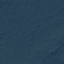
Label: Forest